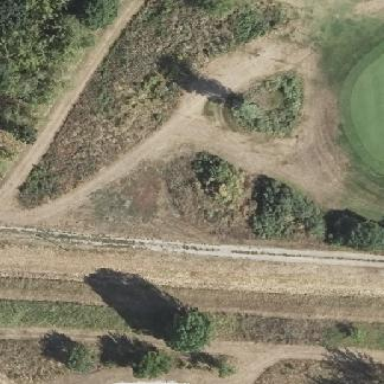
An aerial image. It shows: Golf rough area.